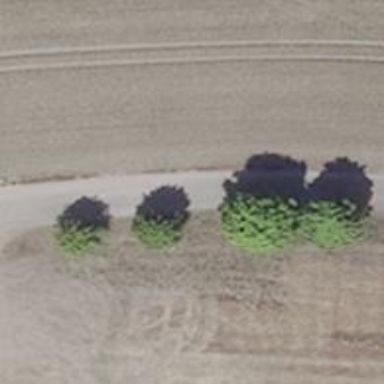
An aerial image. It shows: Row of deciduous broadleaved trees.